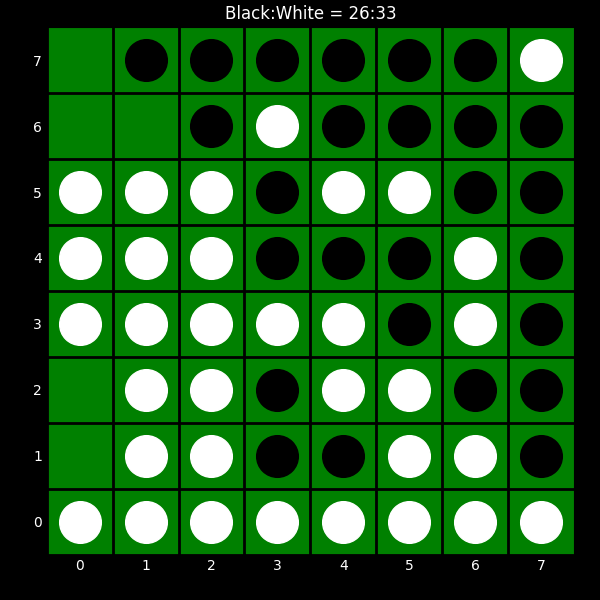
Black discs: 26
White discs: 33